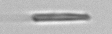
Label: fiber